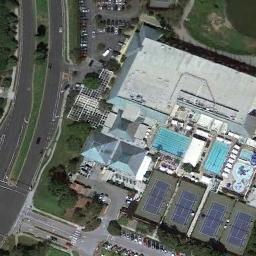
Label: tennis_court